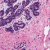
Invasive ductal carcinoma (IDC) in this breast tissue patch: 0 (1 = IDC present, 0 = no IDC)